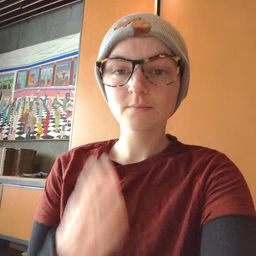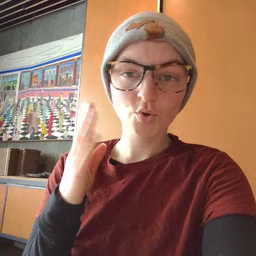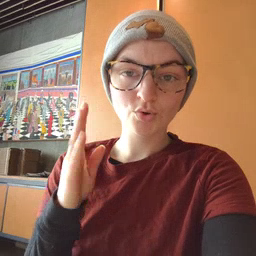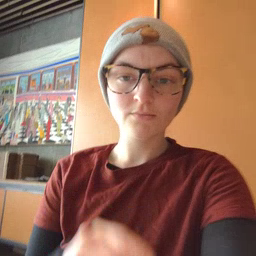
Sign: blue